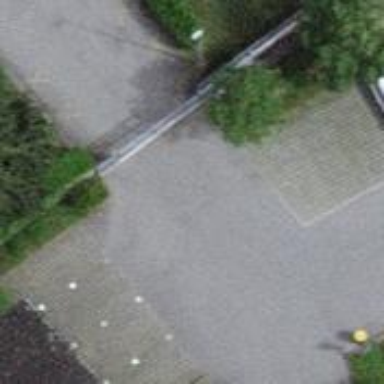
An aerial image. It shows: Gate.